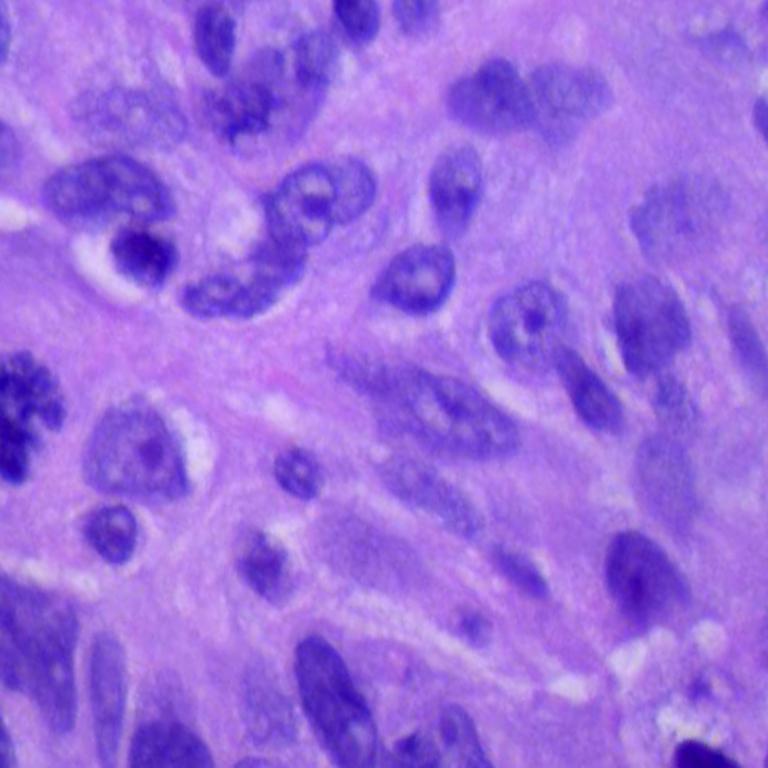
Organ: lung
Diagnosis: squamous carcinomas